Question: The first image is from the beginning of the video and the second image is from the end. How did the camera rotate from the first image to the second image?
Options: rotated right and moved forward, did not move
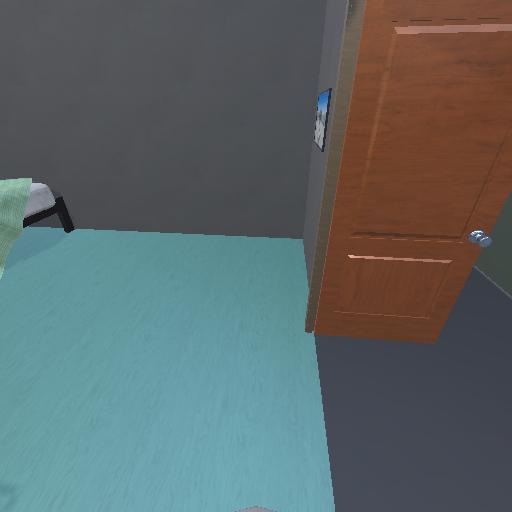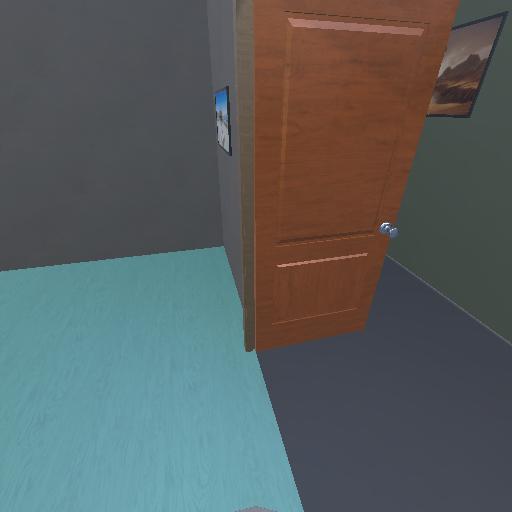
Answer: rotated right and moved forward